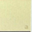
Piece: xx